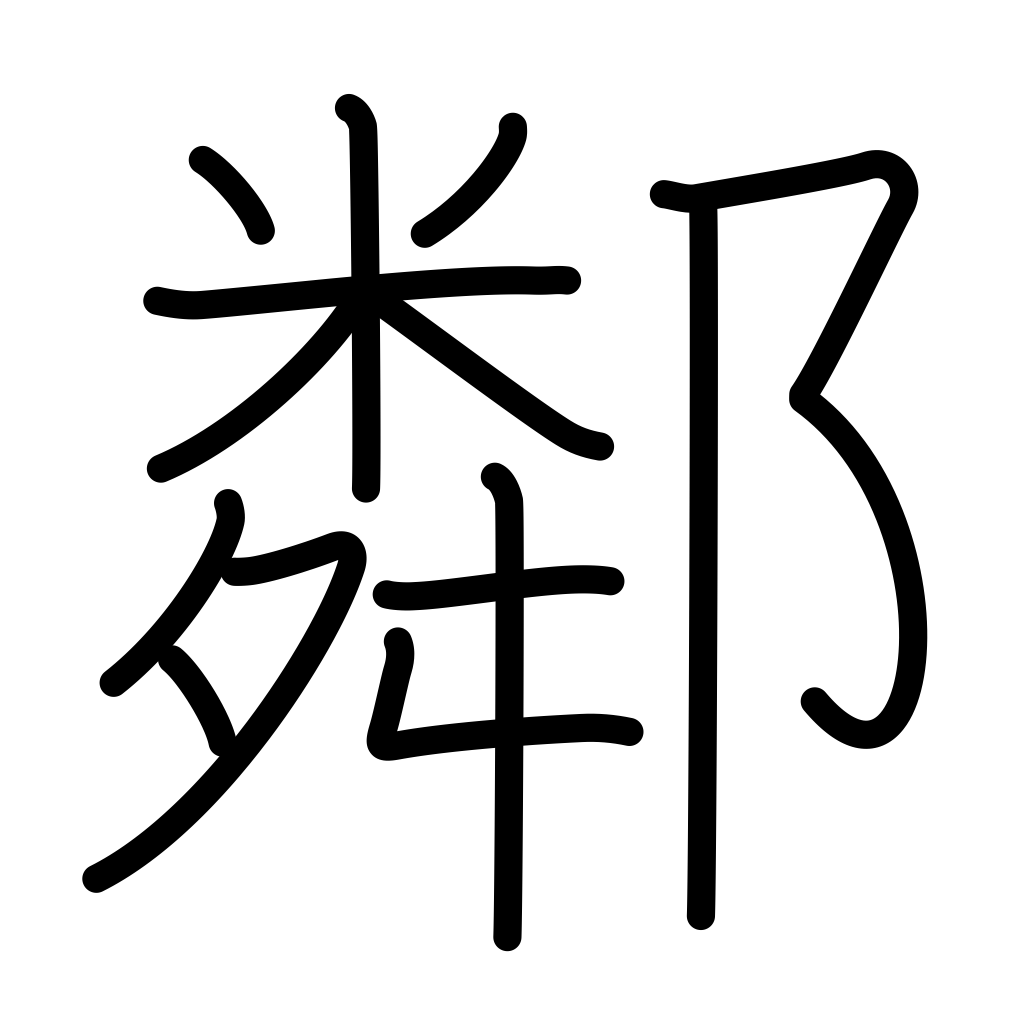
Meaning: neighbor, neighborhood